Aerial crown-view tile of a tropical tree (Barro Colorado Island, Panama), acquired 20250414:
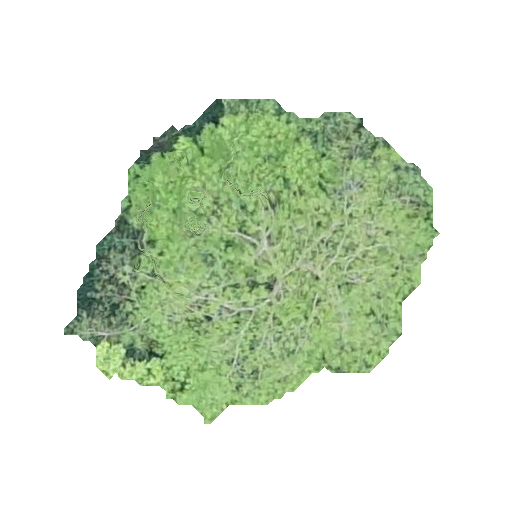
Species: Vatairea erythrocarpa
GBIF accepted scientific name: Vatairea erythrocarpa
Crown area: 120.941 m²